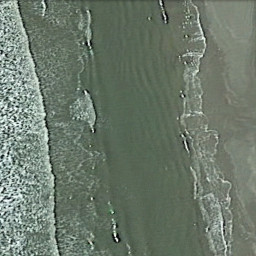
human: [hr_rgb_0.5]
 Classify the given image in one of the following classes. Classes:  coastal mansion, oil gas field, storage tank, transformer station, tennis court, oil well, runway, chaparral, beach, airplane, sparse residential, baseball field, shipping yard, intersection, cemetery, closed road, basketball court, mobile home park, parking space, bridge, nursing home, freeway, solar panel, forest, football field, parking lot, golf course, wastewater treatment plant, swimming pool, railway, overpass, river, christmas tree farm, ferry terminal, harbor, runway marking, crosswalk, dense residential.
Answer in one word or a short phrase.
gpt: beach